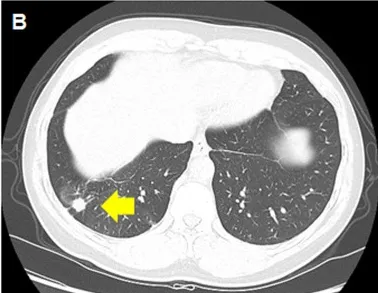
Computed tomography images before and after treatment with brigatinib. (A-C) Before treatment, a primary mass measuring 4.9 cm can be observed, along with a satellite nodule measuring 1.2 cm in the lower lobe of the right lung, with right interlobar lymph node metastasis.
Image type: radiology (ct)